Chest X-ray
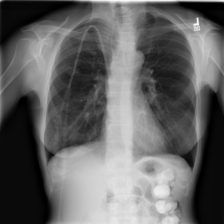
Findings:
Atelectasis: negative
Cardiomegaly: negative
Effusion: negative
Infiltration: negative
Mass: negative
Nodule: negative
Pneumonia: negative
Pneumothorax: negative
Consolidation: negative
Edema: negative
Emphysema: negative
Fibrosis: negative
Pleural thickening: negative
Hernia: negative